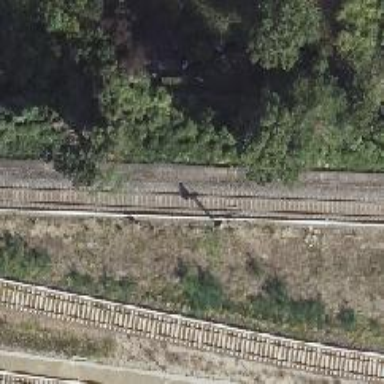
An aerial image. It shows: Railway signal.